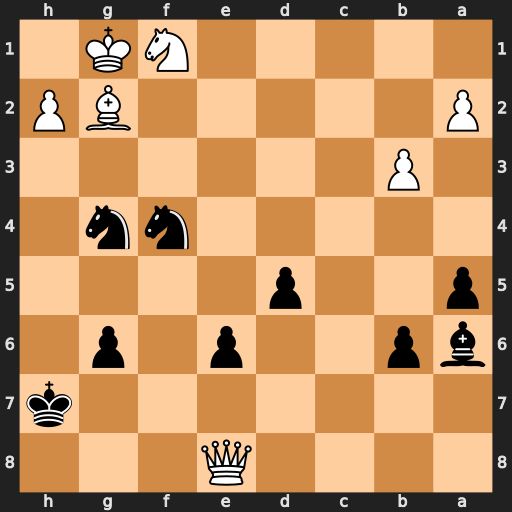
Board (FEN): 4Q3/7k/bp2p1p1/p2p4/5nn1/1P6/P5BP/5NK1
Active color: b
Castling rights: -
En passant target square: -
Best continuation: Ne2+ Kh1 Nf2#